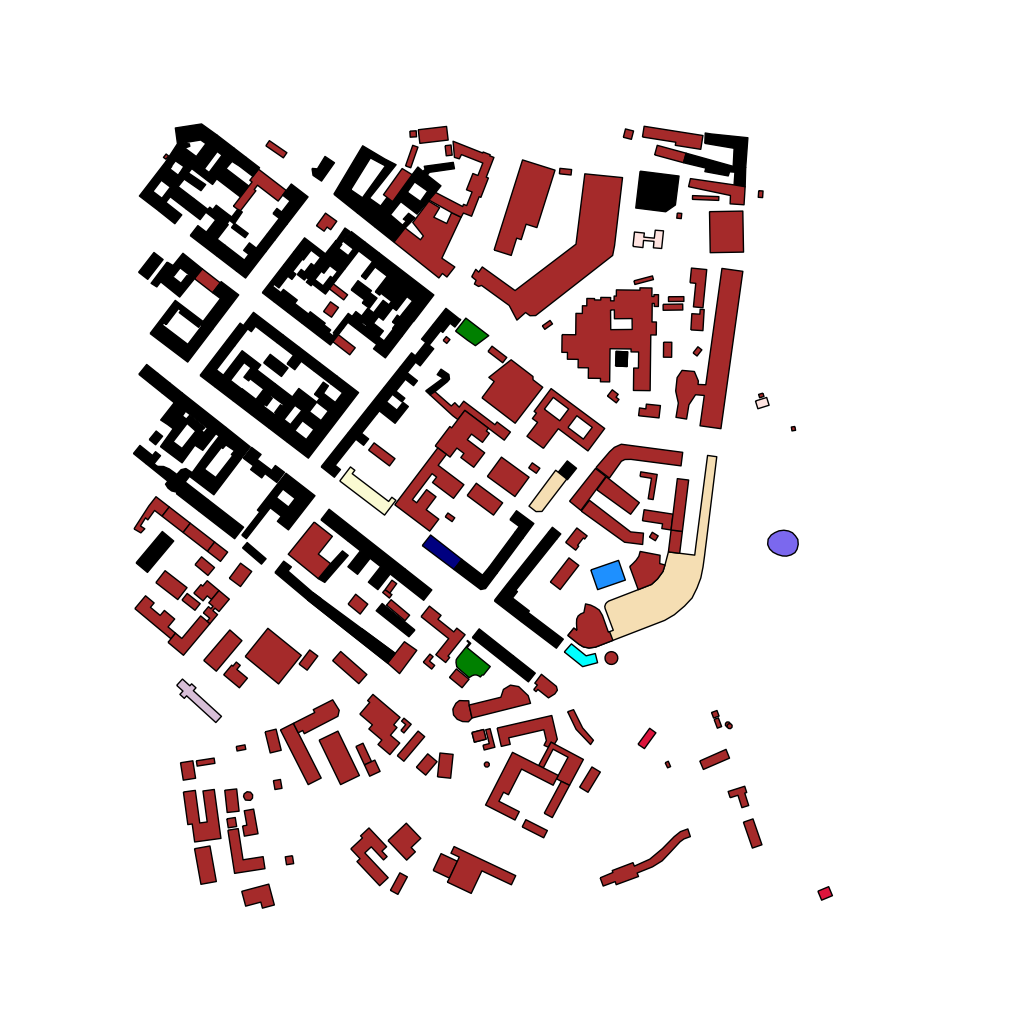
Tags: overhead vector_map, business, industrial, recreation, residential, special, historical, modern, soviet, high_rise, individual_rise, low_rise, medium_rise, density_1, Bank, Building, Church, Facility, Gas, Hotel, MFC, Mall, Park, Polyclinic, Pool, Resto, 1.0 km²